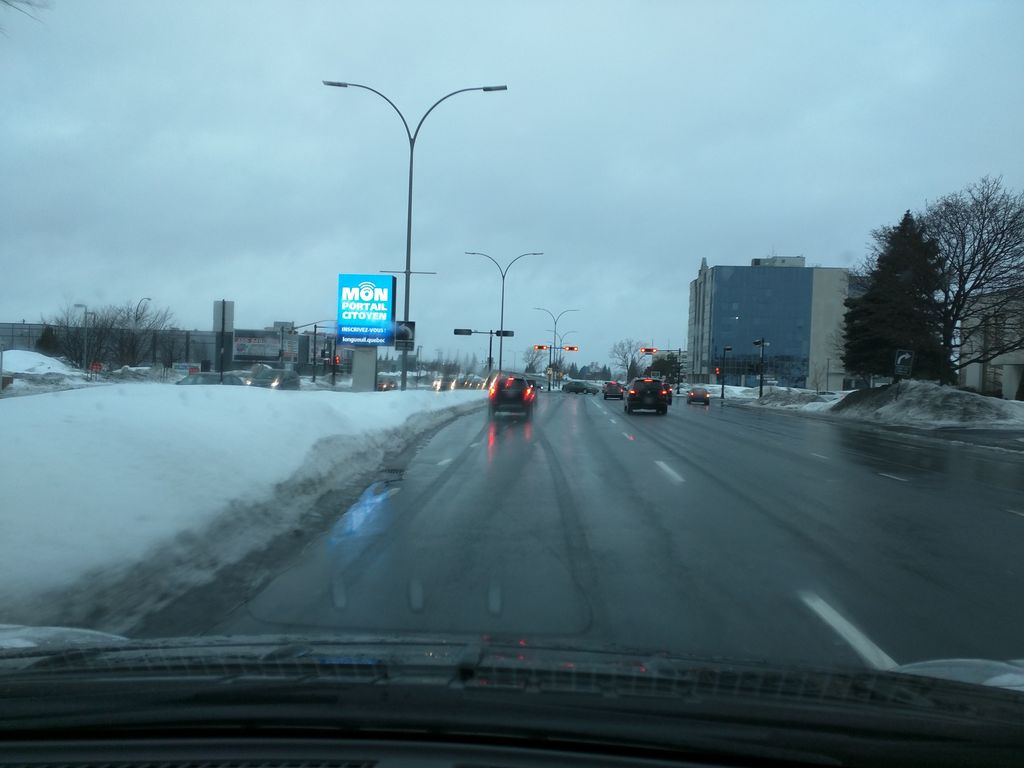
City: montreal